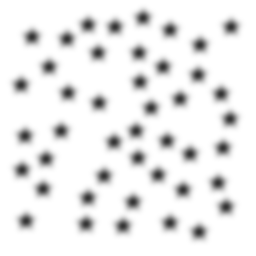
Squares: 0
Triangles: 0
Stars: 44
Total shapes: 44